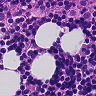
Metastatic tissue present: no